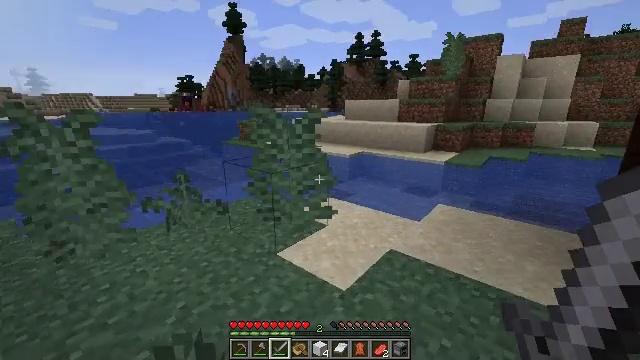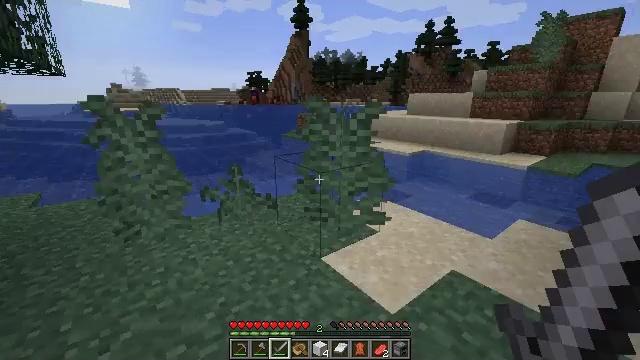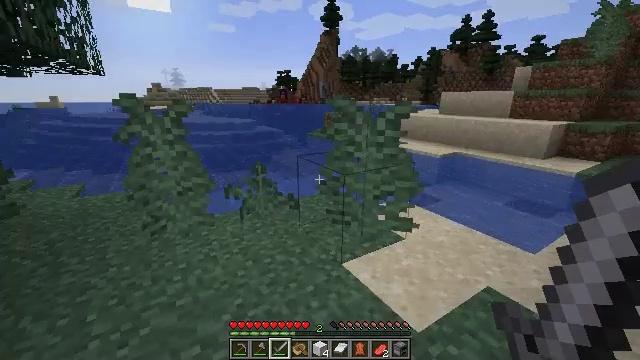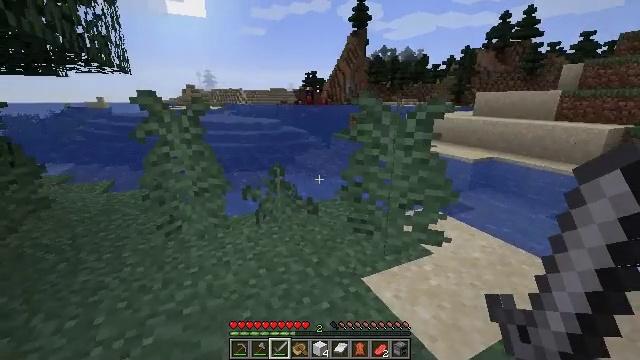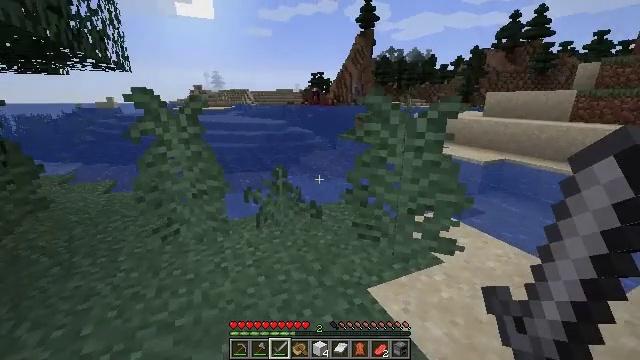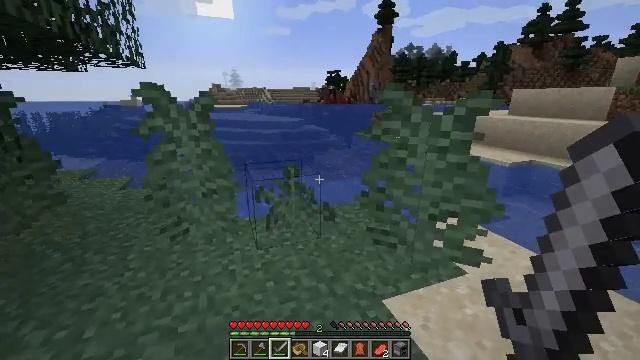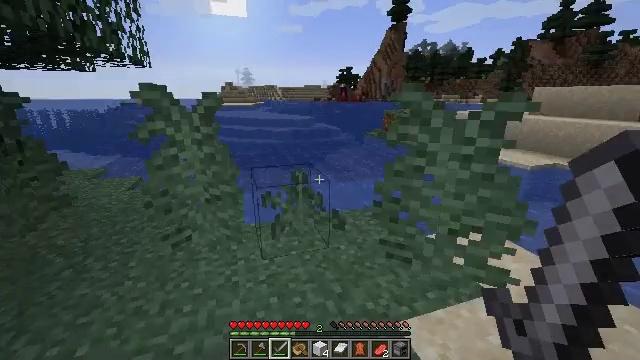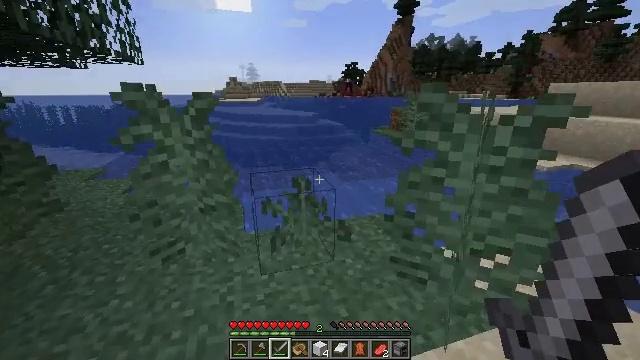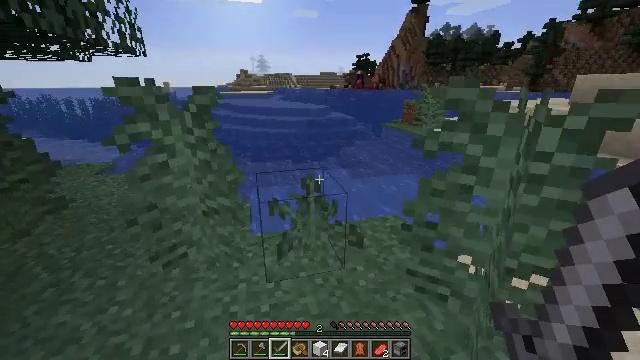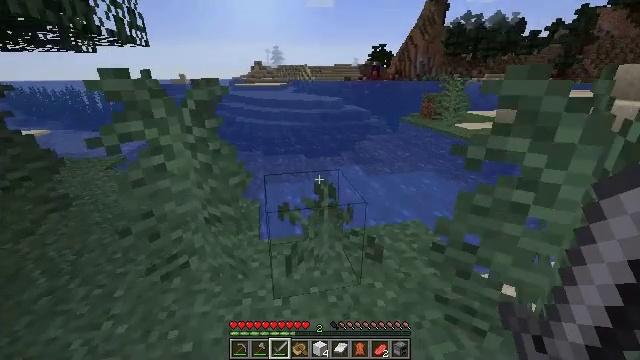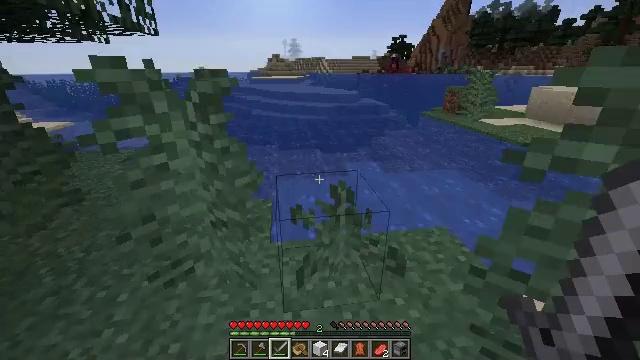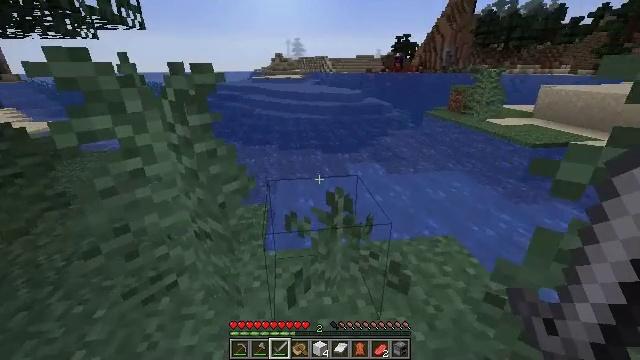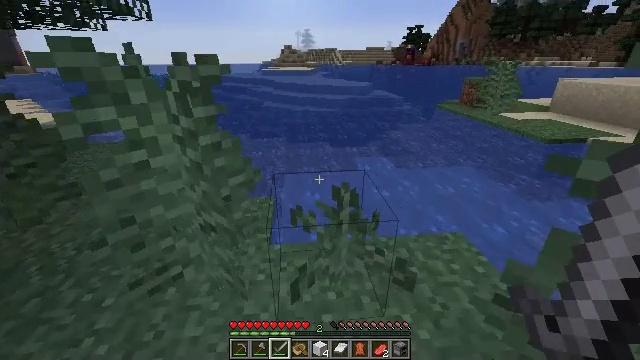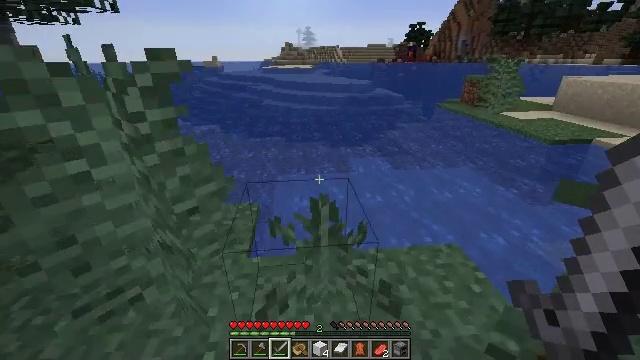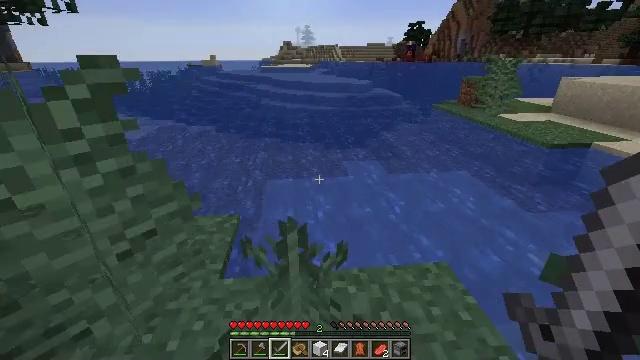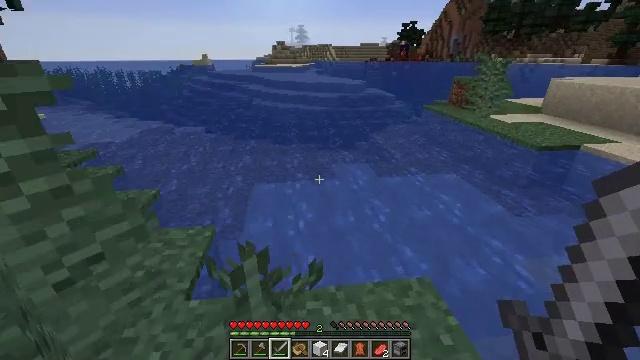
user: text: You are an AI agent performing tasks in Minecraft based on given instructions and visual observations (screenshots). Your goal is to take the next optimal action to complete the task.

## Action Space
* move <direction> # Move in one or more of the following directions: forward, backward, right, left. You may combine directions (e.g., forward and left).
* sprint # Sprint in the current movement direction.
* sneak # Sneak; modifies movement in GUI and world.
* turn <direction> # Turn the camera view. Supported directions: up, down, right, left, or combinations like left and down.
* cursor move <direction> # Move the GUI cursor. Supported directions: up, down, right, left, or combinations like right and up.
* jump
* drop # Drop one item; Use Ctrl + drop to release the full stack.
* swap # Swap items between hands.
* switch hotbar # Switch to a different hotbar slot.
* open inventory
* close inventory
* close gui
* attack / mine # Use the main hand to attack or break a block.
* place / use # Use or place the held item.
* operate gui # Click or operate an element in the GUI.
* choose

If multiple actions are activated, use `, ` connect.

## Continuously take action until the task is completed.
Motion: motion action
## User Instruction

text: Attack the large fern to gather it.
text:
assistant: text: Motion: move forward, turn left and down
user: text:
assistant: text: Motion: move forward, turn left
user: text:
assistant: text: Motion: move forward, turn left
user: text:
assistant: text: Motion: move forward, turn left
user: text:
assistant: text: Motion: move forward, turn left
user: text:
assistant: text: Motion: move forward, turn left
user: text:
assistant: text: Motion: move forward, turn left
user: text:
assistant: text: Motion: move forward, turn left and down
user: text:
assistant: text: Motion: move forward, turn left and down
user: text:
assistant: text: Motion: move forward, turn left and down
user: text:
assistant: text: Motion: move forward and move right
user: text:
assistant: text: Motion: move forward and move right, turn left and down
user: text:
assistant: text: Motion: move forward and move right
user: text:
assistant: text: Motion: move forward and move right
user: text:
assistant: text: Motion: move forward and move right, turn right
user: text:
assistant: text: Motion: move forward and move right
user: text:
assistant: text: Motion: move forward
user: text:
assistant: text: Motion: move forward
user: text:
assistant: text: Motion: move forward, turn right
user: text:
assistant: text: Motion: move forward
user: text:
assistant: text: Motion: move forward
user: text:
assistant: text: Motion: move forward
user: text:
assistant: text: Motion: move forward, turn right
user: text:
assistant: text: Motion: move forward, turn right and up
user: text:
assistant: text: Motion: move forward, turn right and up
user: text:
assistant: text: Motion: move forward, turn right and up
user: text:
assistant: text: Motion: move forward, turn right
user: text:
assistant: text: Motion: move forward
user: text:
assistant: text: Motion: move forward
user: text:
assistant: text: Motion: move forward